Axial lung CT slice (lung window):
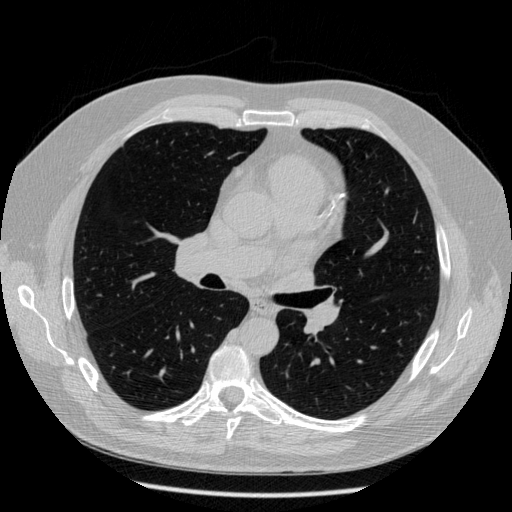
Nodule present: no